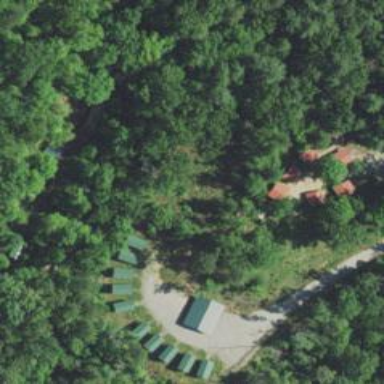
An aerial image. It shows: Camp pitch for tourism.